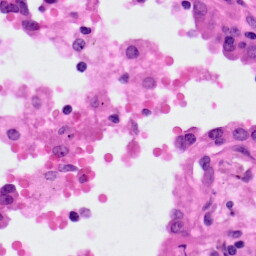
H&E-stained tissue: Lung